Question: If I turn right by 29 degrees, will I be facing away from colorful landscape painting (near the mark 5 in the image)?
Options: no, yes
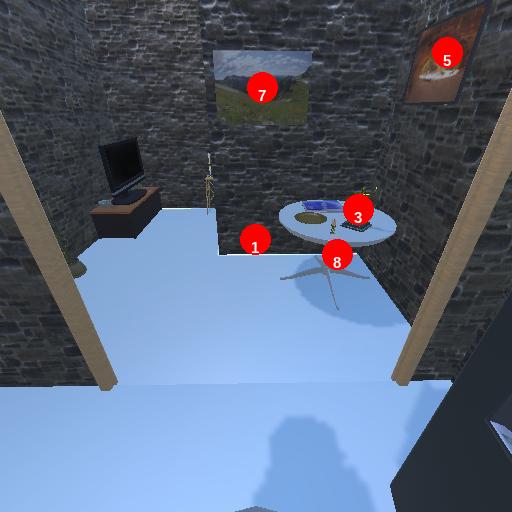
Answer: no